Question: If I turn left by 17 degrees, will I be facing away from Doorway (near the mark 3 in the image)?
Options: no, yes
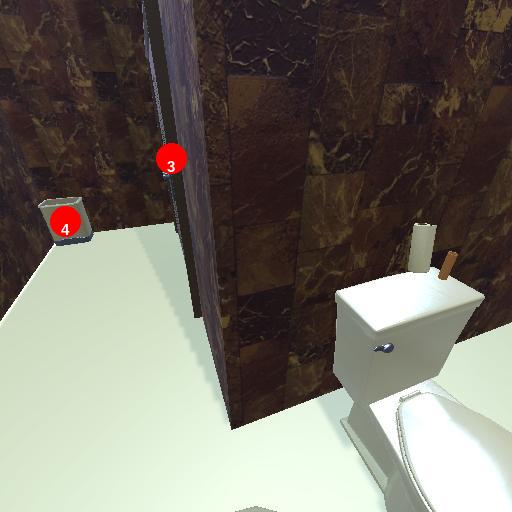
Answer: no